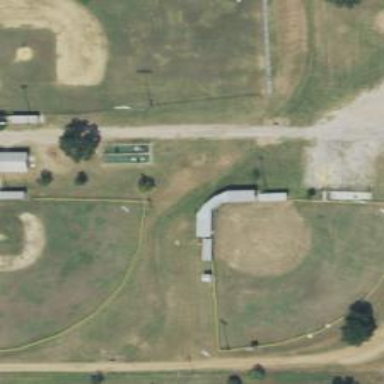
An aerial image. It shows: Baseball pitch for leisure and sports activities.